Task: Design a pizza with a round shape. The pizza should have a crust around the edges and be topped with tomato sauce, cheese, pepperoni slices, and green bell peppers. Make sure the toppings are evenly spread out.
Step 580:
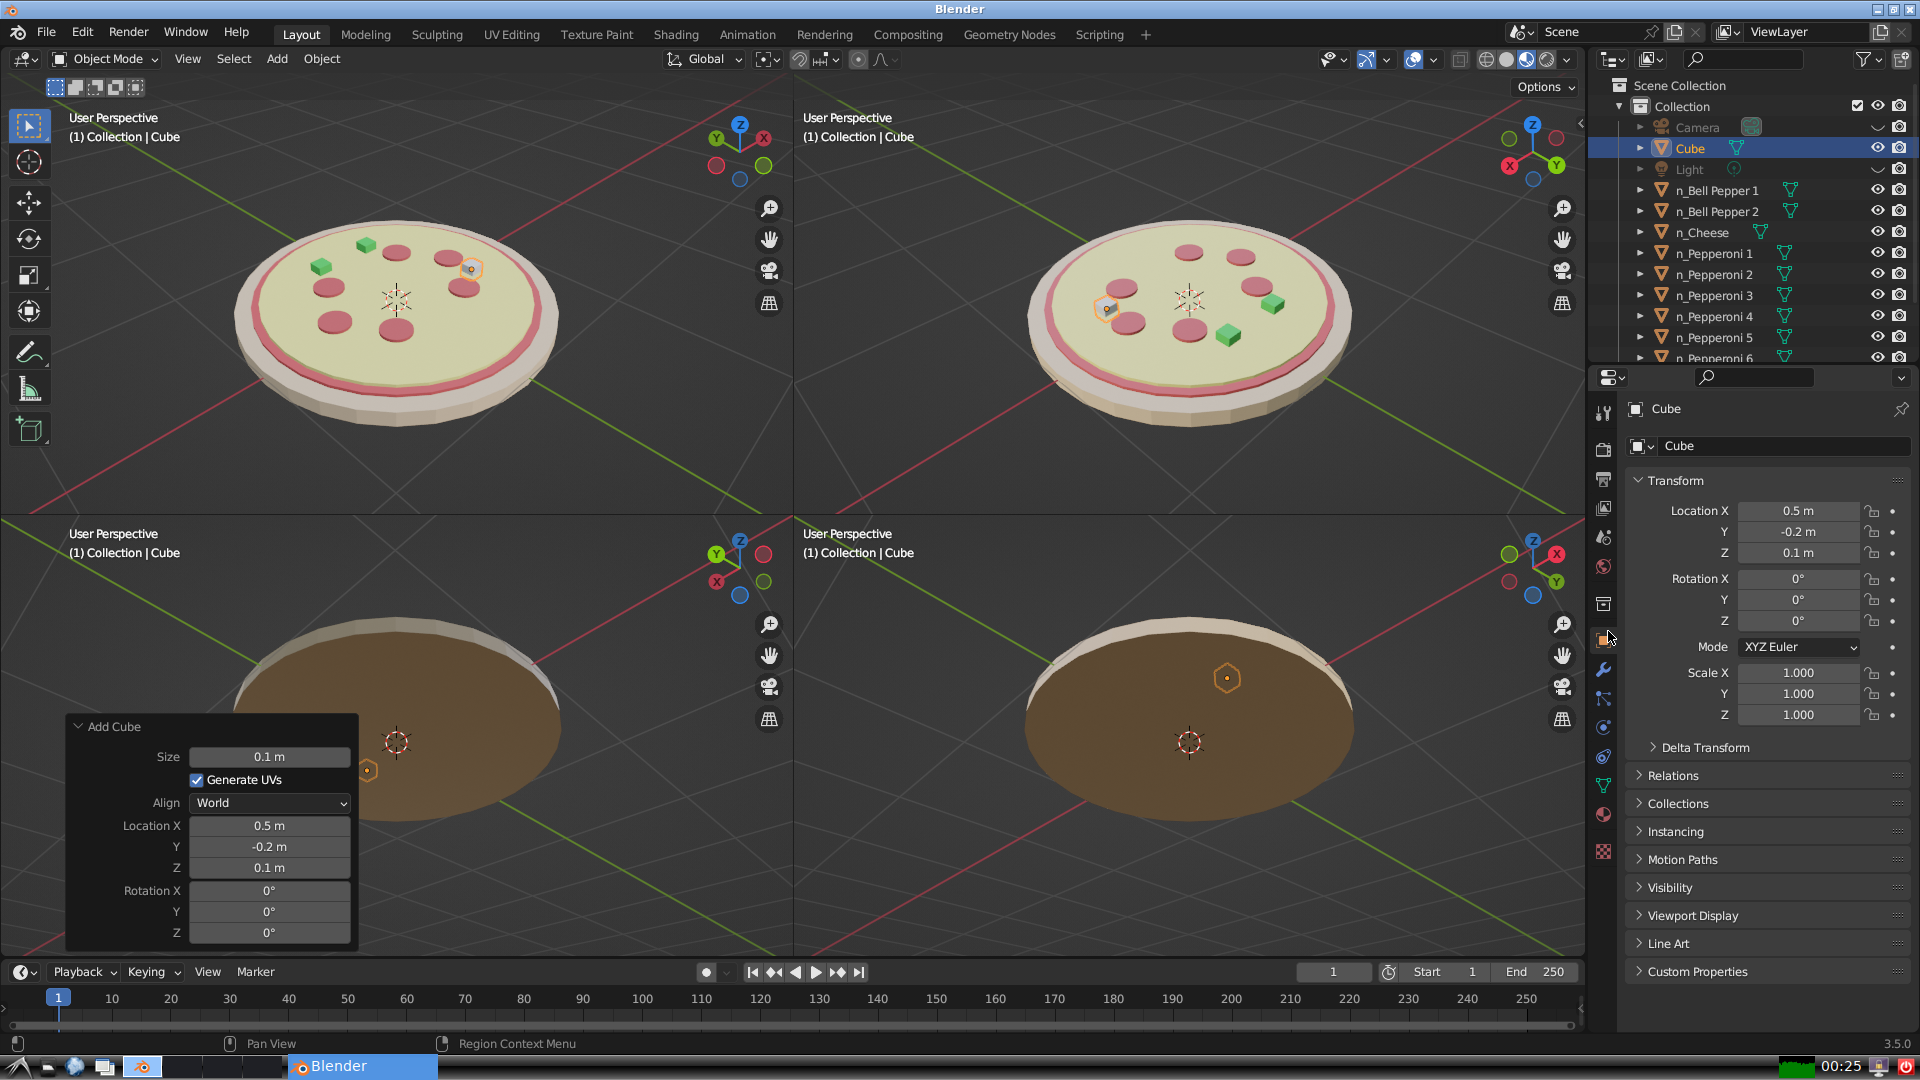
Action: {"mouse_move": [1732, 445]}